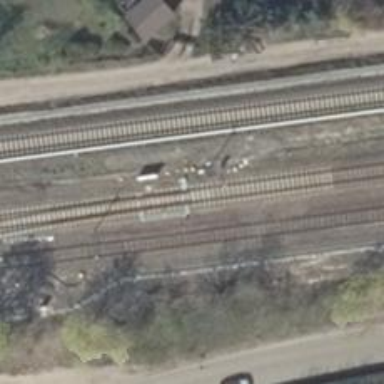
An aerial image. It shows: Railway switch.